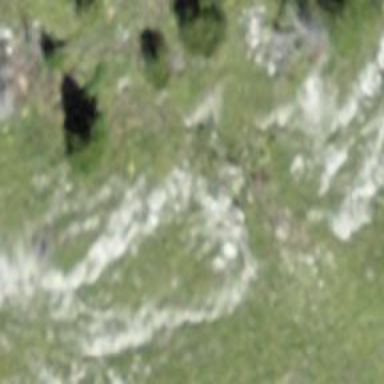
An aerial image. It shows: Cliff in nature.